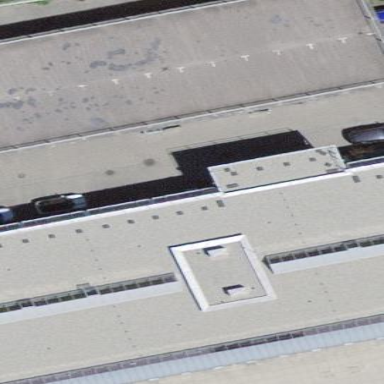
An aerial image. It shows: Building.